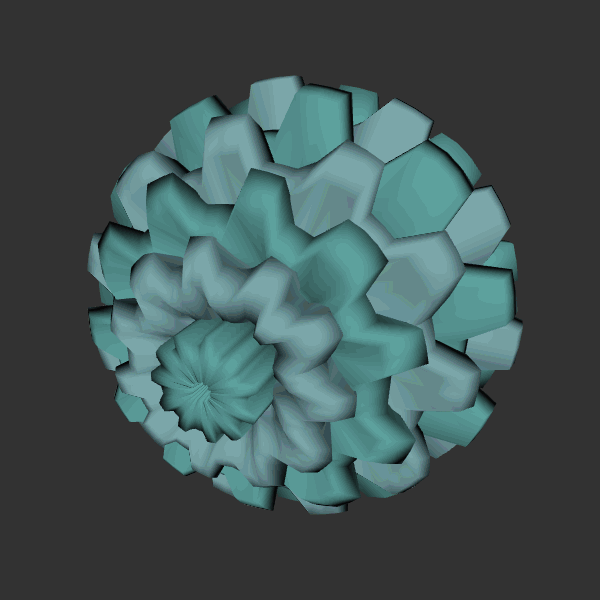
Background: dark